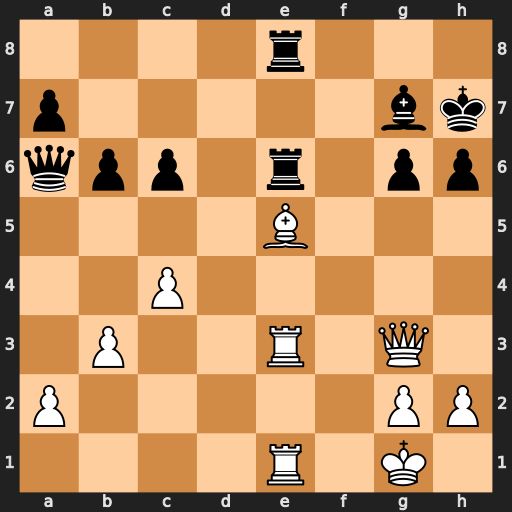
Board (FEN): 4r3/p5bk/qpp1r1pp/4B3/2P5/1P2R1Q1/P5PP/4R1K1
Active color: w
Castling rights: -
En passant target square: -
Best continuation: Bxg7 Rxe3 Rxe3